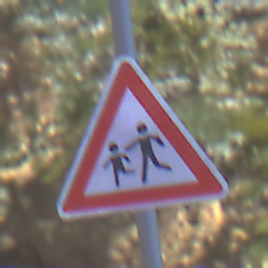
Verkehrszeichen: KinderRechts
Umgebung: Outdoor, Nature
Tageszeit: MorningAfternoon
Wetter: Clear
Licht: Natural
Jahreszeit: NotSpecified
Kontrast: HighContrast